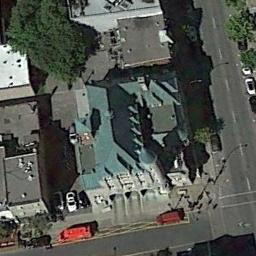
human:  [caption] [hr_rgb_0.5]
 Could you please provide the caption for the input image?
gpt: There is a church next to some buildings with a road passed by .

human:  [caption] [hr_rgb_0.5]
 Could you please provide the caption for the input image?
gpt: This is a church, Next to a highway .

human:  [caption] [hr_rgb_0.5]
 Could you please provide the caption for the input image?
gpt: The church with a tower and the rest of the church has some green sloping roofs .

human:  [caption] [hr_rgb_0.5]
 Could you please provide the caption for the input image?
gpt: A church with a cyan roof, Surrounded by trees and a road, Many cars on the road .

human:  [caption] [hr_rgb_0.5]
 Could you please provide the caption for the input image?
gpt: There are some buildings near the church .